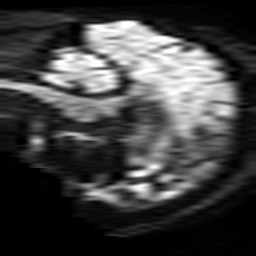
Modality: TRACE
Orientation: sagittal
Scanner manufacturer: philips
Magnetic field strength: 3 T
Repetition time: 3.791 s
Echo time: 0.06115 s